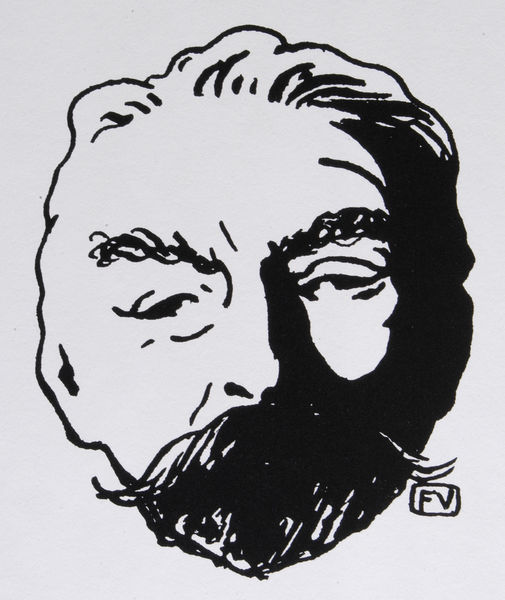
Titel: Kopf Stéphane Mallarmé
Künstler: Félix Vallotton
Standort: Lausanne
Institution: Musée Cantonal des Beaux-Arts
Schlagwörter: dunkel, kopf, mann, schatten, weiß, frankreich, frisur, haar, hell, licht, mund, männer, nase, ohr, profil, schwarz, skizze, stirn, zeichnung, blick, expressionismus, hochformat, symbolismus, alt, bart, blond, schnurrbart, augen, bärtig, falten, gesicht, mensch, vollbart, bildnis, herr, portrait, porträt, signatur, auge, haare, augenbrauen, frontal, kinn, kontrast, locken, ohren, potrait, scheitel, oval, rund, helldunkel, holzschnitt, vallotton, wellen, papier, schlagschatten, man, modern, grafik, graphik, schattierung, siebdruck, felix vallotton, linien, weis, signiert, wild, karikatur, schnäuzer, einfach, falte, jugendstil, kartusche, nasen, schnurbart, detail, streng, brauen, wange, augenbraue, kinnbart, schnauzbart, schnauzer, selbstporträt, lider, striche, umriss, name, roh, tusche, alter, stilistisch, linie, linear, kontur, schlicht, druck, linolschnitt, schwarz weiss, druckgrafik, initialen, monogramm, comic, jugenstil, radierung, karrikatur, politik, zeitschrift, strich, augenringe, hohe stirn, initiale, selbstbildnis, denker, bleistift, andeutungen, augenlider, autoportret, barthaar, barthaare, bildniss, bilniss, binnenlinien, buschig, charakter, edding, enface, erich kästner, felix vallototn, fontal, franz, freud, fv?, gedanke, graphisch, gravierung, gravur, halboffene augen, halbschwarz, hell-dunkel kontrast, hinterrgund, holzaschnitt, initalien, james, karrikatur mann bart haare, kohlezeichnung, kopie, kotrast, krähenfuss, krähenfüsse, linkes ohr, linoleumdruck, lustig, masnn, monografie, mürrisch, nasenloch, nasolabialfalte, nietsche, nietzsche, nitzsche, politiker, politisch, portrai, portret, pupille, reduziert, schematisch, schielen, schnautzer, selbstportät, spitzbart, stift, stirnfalte, strähne, tinte, trüb, umrisslinie, unrisse, valentin, visage, weisser hintergrund, österreich, holzschnit, scherenschnitt, dunke, minimal, geischt, kantig, herb, fv, augenbauen, augenbruan